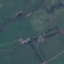
Land use / land cover: Pasture